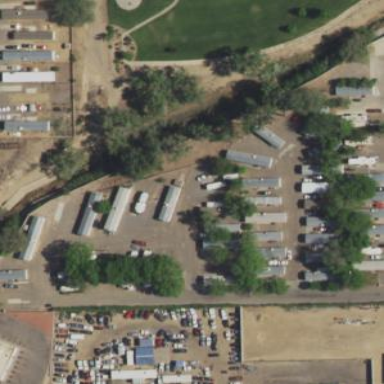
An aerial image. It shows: Caravan site for tourism.